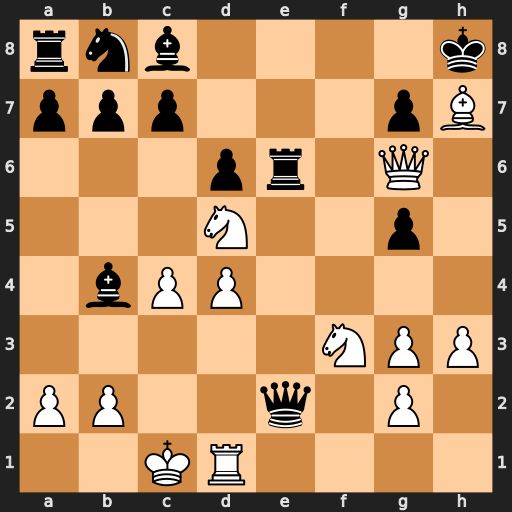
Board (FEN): rnb4k/ppp3pB/3pr1Q1/3N2p1/1bPP4/5NPP/PP2q1P1/2KR4
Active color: w
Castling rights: -
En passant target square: -
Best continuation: Qh5 Rh6 Qf7 Qxc4+ Kb1